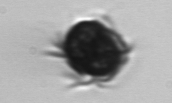
Label: Mesodinium